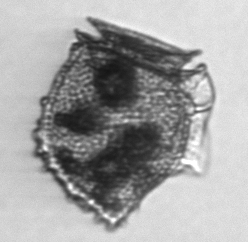
Label: Dinophysis_norvegica